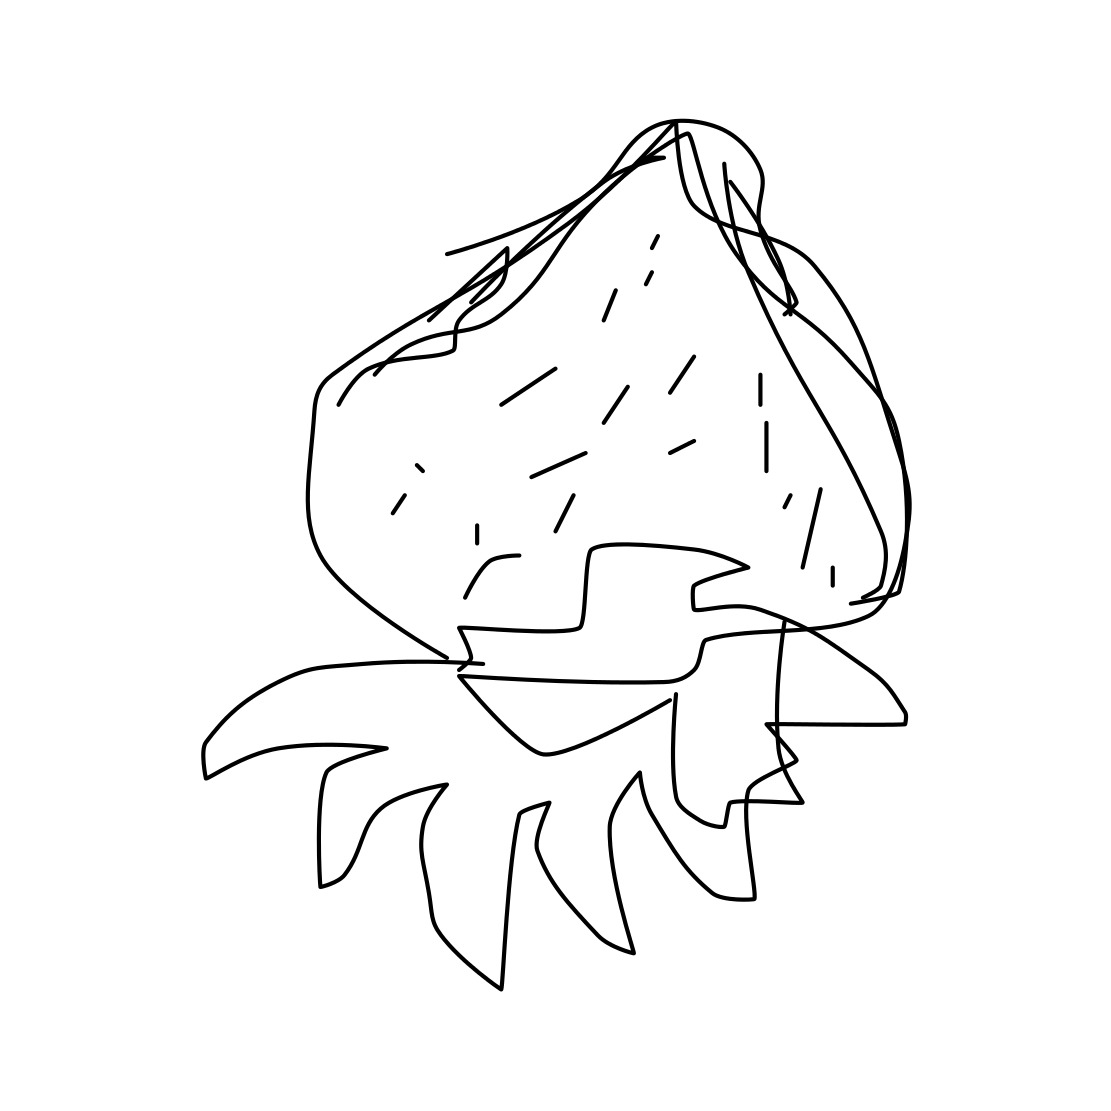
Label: strawberry